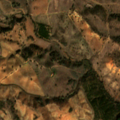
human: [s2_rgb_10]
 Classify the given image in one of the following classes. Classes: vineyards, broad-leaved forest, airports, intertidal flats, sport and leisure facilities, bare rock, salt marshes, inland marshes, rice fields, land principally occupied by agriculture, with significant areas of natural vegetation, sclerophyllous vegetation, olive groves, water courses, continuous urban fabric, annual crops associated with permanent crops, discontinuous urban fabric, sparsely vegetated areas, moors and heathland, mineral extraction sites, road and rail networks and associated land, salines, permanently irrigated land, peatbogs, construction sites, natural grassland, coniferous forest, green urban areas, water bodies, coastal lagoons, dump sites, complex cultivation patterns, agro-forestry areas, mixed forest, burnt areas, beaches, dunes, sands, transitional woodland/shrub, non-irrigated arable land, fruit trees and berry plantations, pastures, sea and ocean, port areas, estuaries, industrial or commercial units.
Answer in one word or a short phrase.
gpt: non-irrigated arable land, agro-forestry areas, transitional woodland/shrub